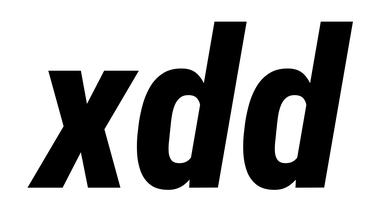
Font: Roboto-Italic_Condensed_ExtraBold_Italic